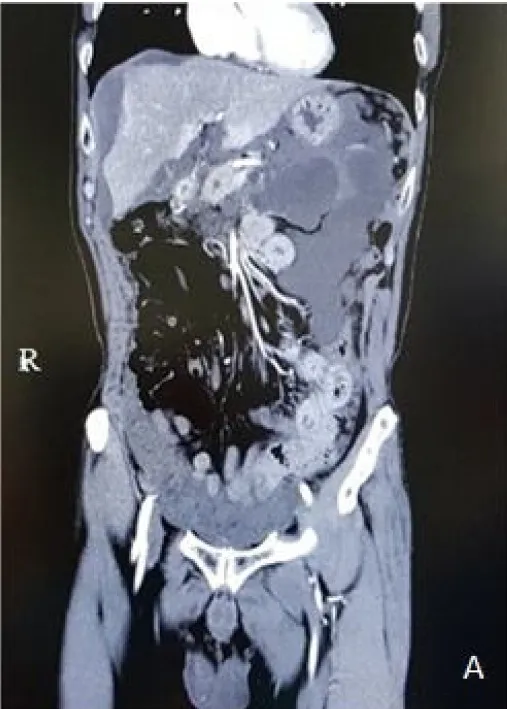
CT scan image showing cystic lesion at tail of pancreas and mucinous ascites. Coronal section show mucinous content around pancreatic cyst.
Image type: radiology (ct)